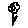
Label: flower